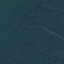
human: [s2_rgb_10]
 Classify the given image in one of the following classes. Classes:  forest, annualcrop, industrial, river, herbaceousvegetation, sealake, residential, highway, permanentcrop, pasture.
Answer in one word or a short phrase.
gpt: Forest